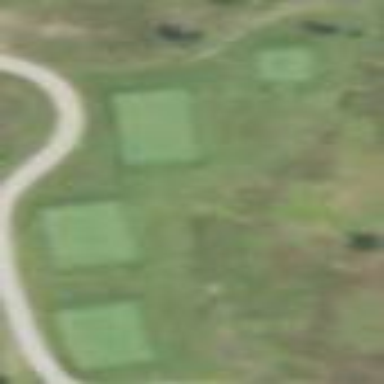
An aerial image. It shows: Area with grass used as rough in golf course.